Interaction volume radius: 5 \u00c5
Interaction volume height: 10 \u00c5
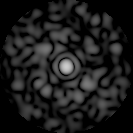
Disorder parameter: 0.8196